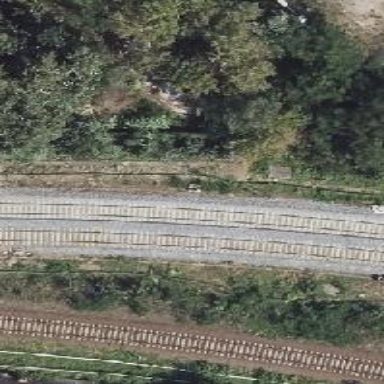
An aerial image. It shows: Light rail railway line with electrified rails.